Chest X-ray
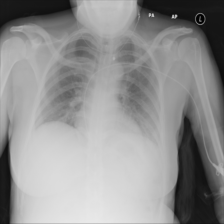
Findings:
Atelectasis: negative
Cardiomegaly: negative
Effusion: negative
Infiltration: negative
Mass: negative
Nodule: negative
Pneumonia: negative
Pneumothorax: negative
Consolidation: negative
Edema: negative
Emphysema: negative
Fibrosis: negative
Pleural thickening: negative
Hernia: negative